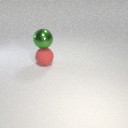
large green metal sphere above large red rubber sphere